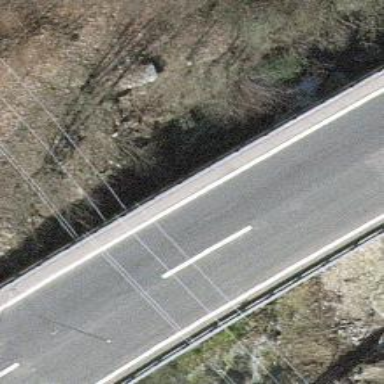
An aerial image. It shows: Motorway bridge.